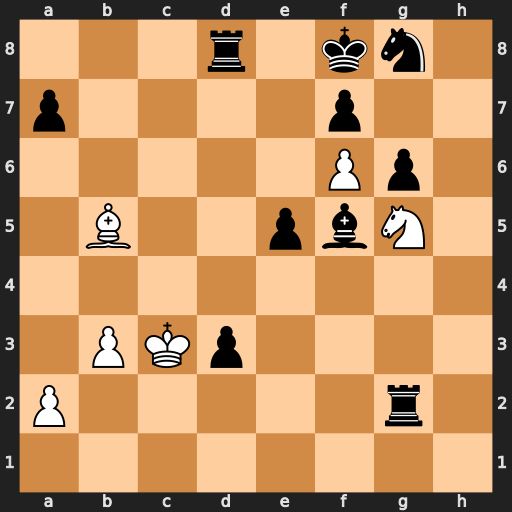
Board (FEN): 3r1kn1/p4p2/5Pp1/1B2pbN1/8/1PKp4/P5r1/8
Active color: w
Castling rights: -
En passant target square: -
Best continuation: Nh7#